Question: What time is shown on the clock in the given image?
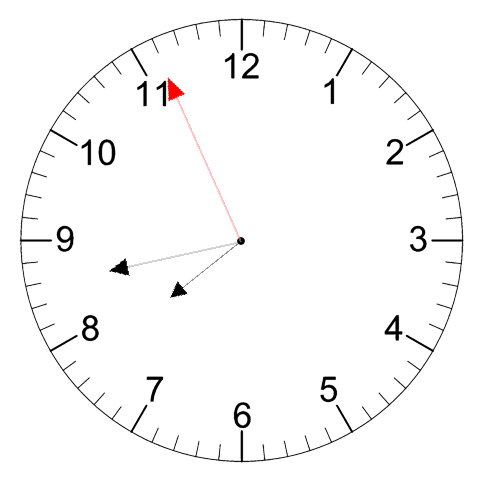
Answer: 07:42:56